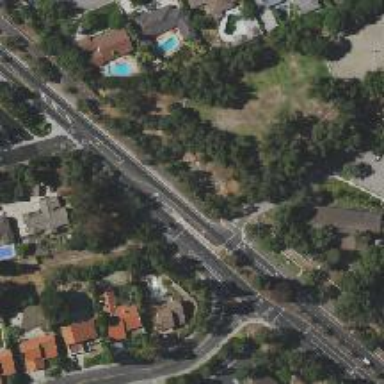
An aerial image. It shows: Marked road crossing.